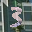
Label: 3